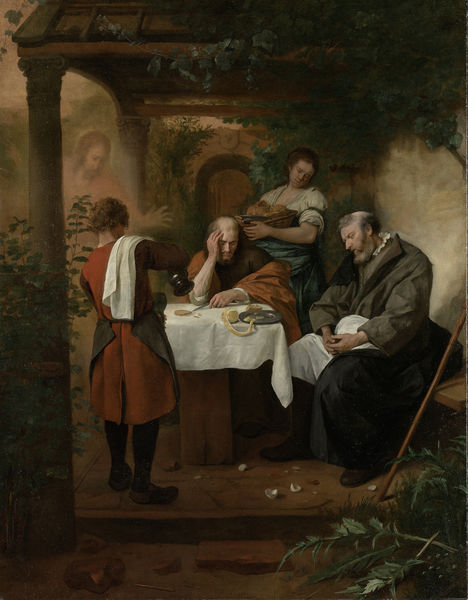
Titel: De Emmaüsgangers
Künstler: Jan Havicksz. Steen
Standort: Amsterdam
Institution: Rijksmuseum
Schlagwörter: blätter, gemälde, kopf, mann, braun, frau, männer, säulen, tisch, tuch, gelage, trinken, teller, tischdecke, öl, haare, kutte, pflanzen, krug, stab, bank, figuren, korb, denker, jesus, erscheinung, zitrone, ausruhen, laube, einschenken, taverne